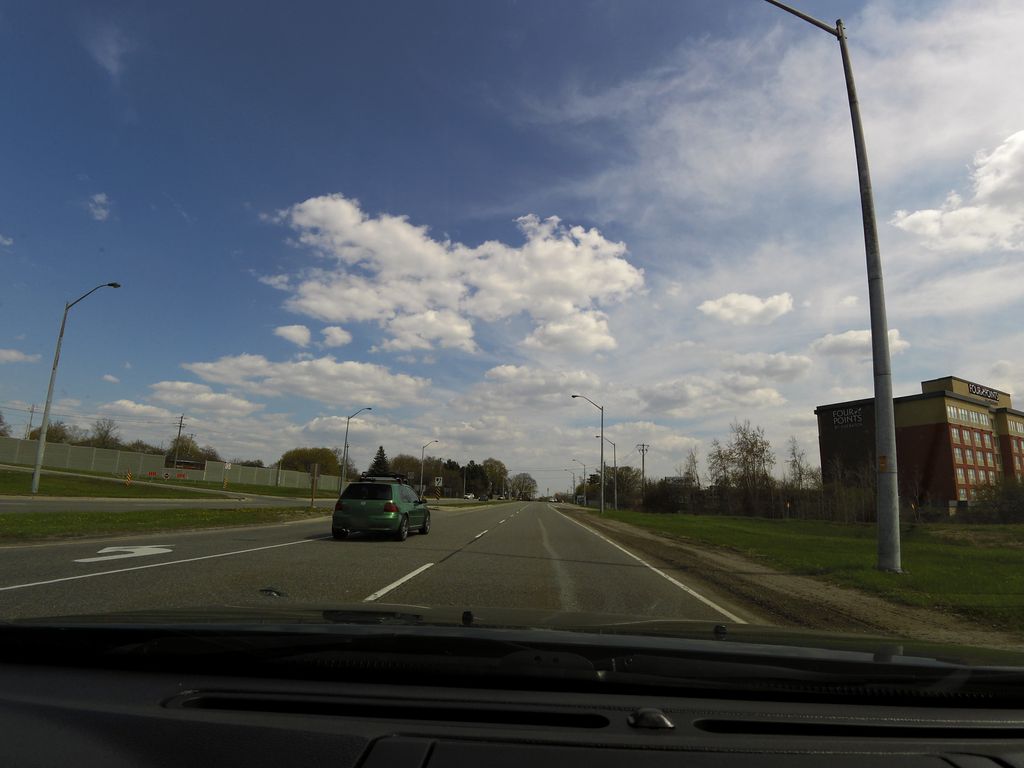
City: kitchener-waterloo